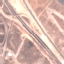
Land use / land cover: Highway